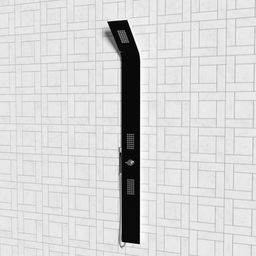
Label: appliances